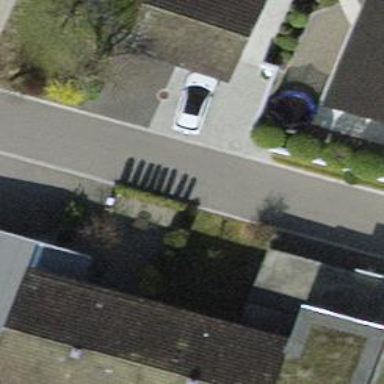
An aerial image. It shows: Residential road with asphalt surface and no sidewalks.